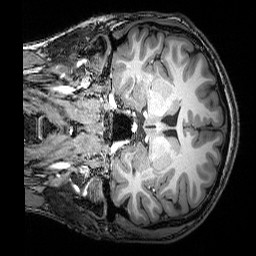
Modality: T1w
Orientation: coronal
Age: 23
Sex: male
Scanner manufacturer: siemens
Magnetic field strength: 3 T
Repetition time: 2.53 s
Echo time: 0.00388 s